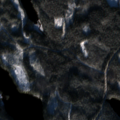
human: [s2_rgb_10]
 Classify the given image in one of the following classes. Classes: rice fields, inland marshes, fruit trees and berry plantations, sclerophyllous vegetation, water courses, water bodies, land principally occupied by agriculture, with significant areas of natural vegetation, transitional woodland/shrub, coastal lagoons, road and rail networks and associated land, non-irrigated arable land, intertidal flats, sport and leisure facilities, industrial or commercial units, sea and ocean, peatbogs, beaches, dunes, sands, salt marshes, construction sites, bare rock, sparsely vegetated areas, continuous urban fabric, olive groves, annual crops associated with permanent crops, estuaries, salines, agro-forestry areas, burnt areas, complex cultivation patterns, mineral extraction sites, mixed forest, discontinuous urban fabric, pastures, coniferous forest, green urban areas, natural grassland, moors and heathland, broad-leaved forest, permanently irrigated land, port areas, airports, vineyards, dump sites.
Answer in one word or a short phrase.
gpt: coniferous forest, mixed forest, transitional woodland/shrub, water bodies